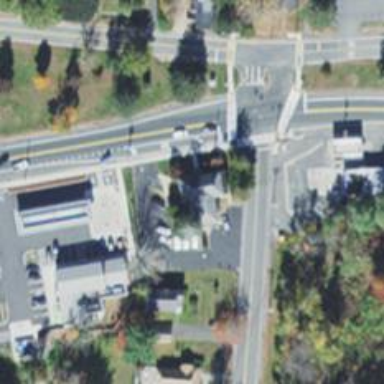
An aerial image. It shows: Post office.